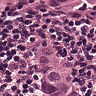
Metastatic tissue present: yes